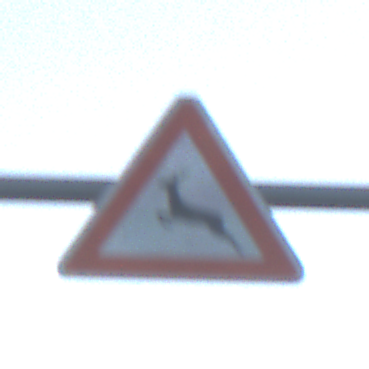
Verkehrszeichen: WildwechselRechts
Umgebung: Outdoor, RoadRail
Tageszeit: SunriseSunset
Wetter: PartlyCloudy
Licht: Natural
Jahreszeit: NotSpecified
Kontrast: LowContrast